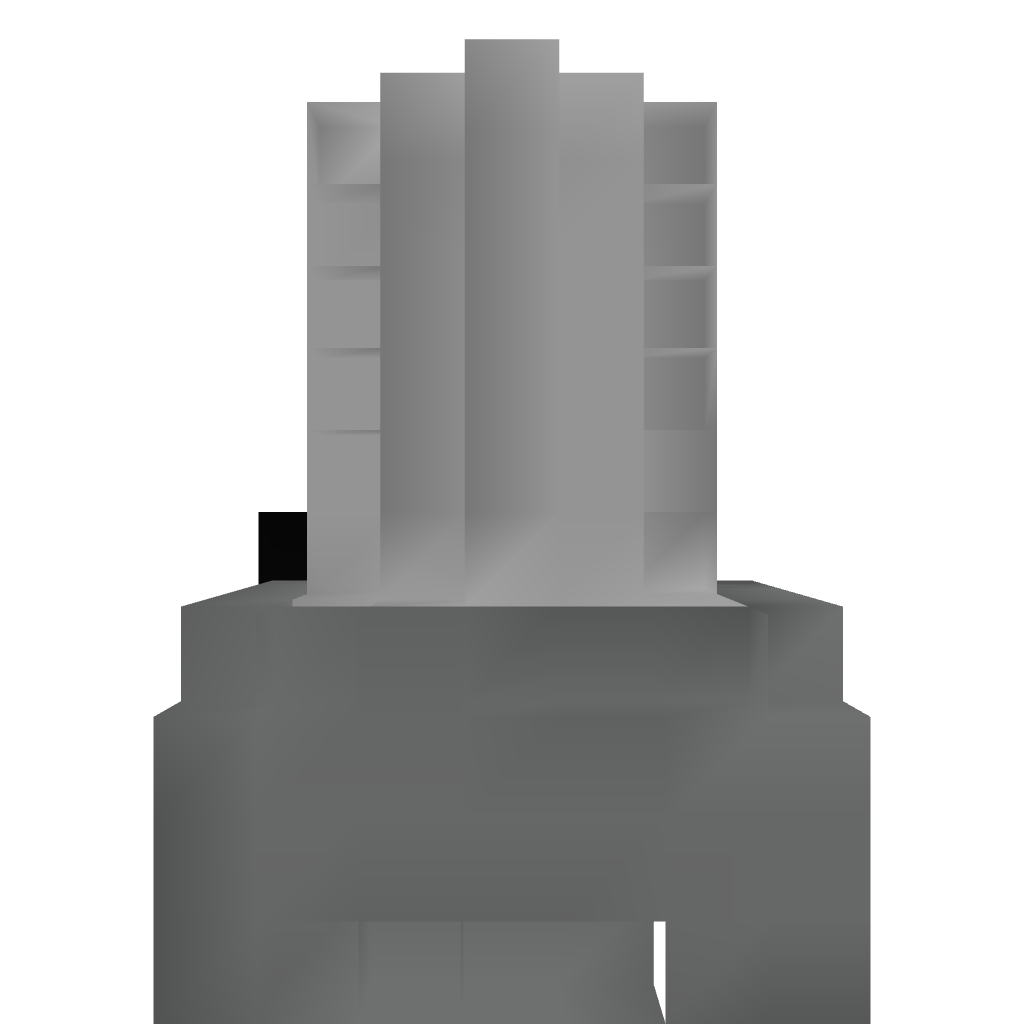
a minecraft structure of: Chafariz/Fonte Pistomática - Piston Fountain